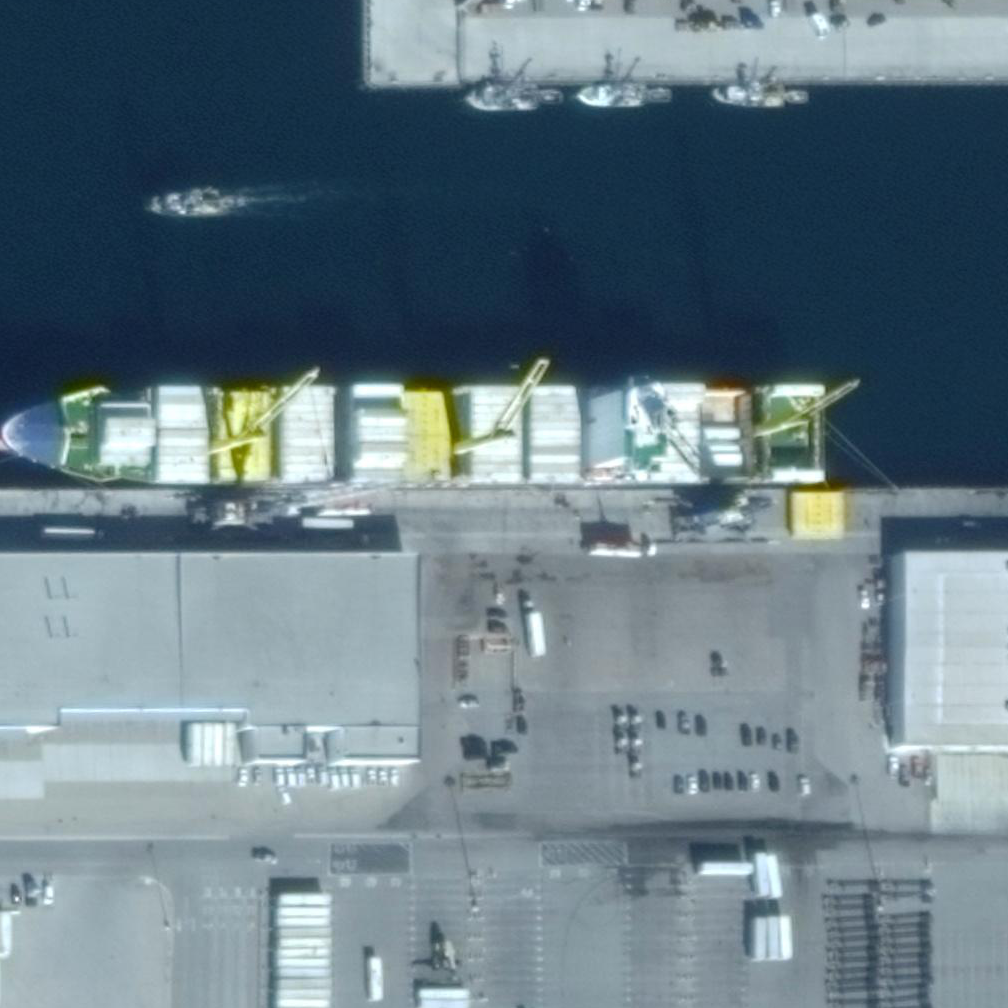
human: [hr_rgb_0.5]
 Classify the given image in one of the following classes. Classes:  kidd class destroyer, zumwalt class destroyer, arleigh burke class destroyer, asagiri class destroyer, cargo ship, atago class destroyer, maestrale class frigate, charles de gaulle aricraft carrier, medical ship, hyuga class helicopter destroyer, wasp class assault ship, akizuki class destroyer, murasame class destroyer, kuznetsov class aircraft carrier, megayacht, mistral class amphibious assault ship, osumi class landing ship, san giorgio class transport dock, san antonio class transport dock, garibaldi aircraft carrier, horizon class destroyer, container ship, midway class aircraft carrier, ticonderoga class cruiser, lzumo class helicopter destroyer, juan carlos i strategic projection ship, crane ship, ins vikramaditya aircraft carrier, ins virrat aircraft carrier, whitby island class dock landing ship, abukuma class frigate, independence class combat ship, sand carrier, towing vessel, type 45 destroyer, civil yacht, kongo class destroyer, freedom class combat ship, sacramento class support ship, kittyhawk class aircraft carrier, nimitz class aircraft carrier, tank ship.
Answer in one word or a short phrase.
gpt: Container ship